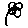
Label: flower